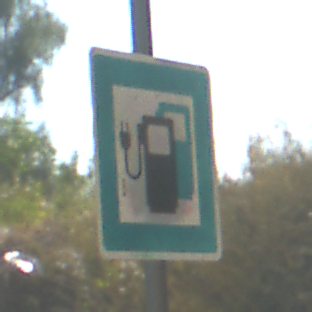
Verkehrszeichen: LadestationFuerElektrofahrzeuge
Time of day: MorningAfternoon
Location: Outdoor (Nature)
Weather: PartlyCloudy
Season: NotSpecified
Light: Natural